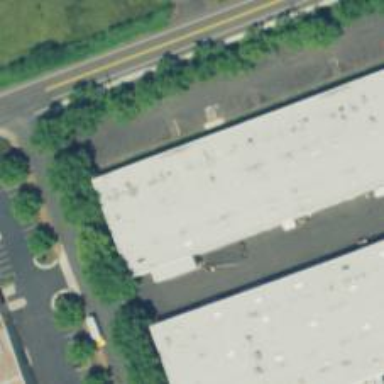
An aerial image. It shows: Industrial distributor.